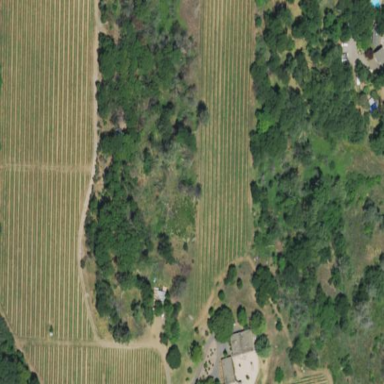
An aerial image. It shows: Vineyard growing wine grapes.